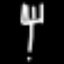
Label: fork